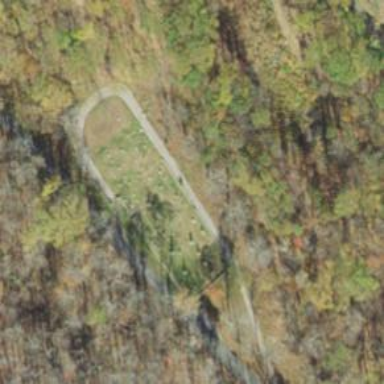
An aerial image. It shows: Cemetery area categorized as cemetery.